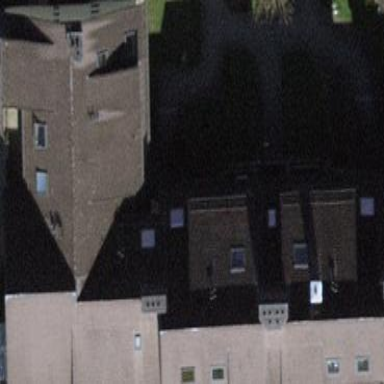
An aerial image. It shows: Image showing building with apartments.